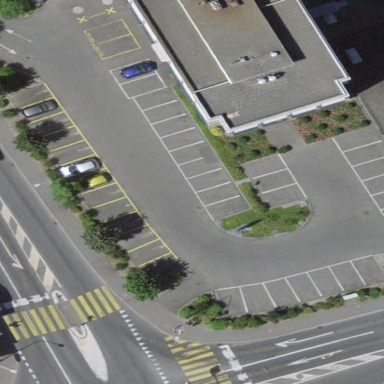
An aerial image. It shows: Parking area with surface.